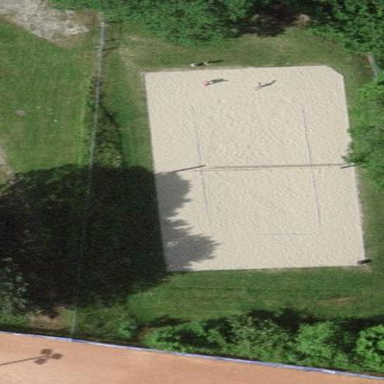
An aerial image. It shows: Beach volleyball pitch for leisure land.